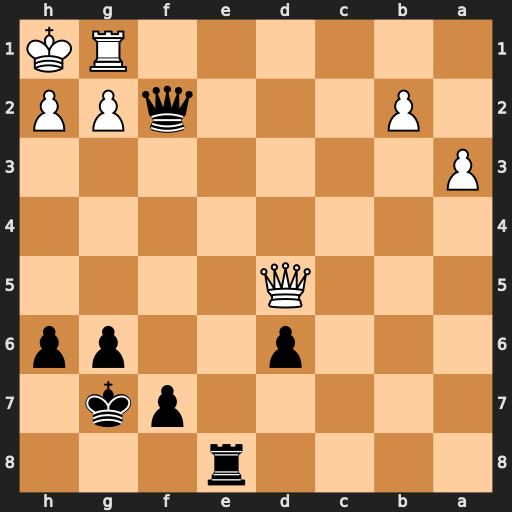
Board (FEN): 4r3/5pk1/3p2pp/3Q4/8/P7/1P3qPP/6RK
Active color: b
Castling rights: -
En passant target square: -
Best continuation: Re1 Qd4+ Qxd4